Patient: sex F, age 31
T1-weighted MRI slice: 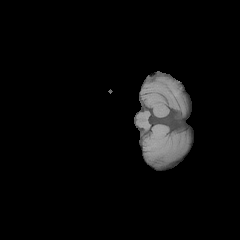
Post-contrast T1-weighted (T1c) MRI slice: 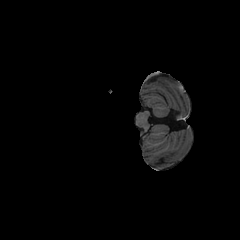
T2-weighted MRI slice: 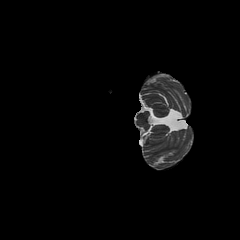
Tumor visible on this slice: no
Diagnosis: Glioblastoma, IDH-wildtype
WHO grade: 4